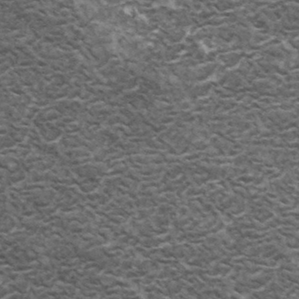
Label: frost